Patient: sex M, age 77
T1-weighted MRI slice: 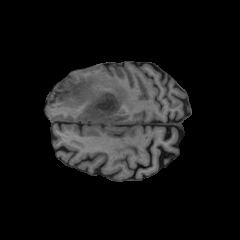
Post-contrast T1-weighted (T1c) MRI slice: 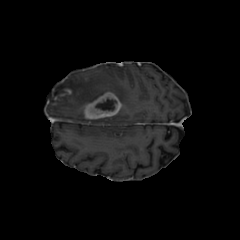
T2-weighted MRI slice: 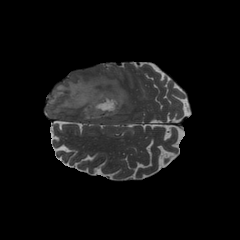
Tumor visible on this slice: yes
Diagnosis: Glioblastoma, IDH-wildtype
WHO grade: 4